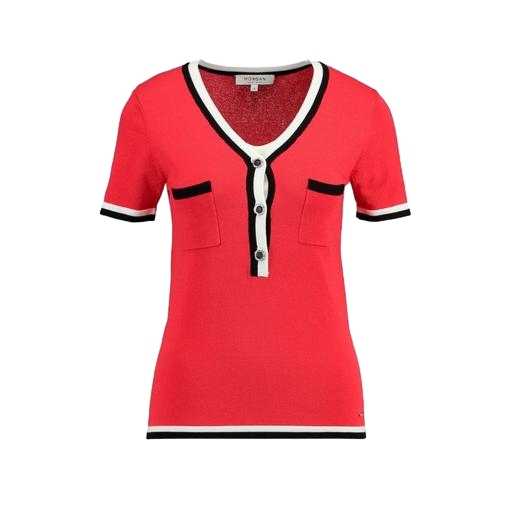
red pocket t-shirt only macy, red and short sleeved and only buttons, red jersey shirt, white background